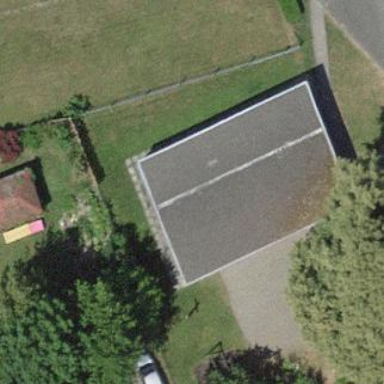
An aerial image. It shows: Kindergarten building with tile roof.